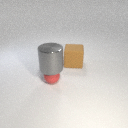
small red rubber sphere below large gray metal cylinder